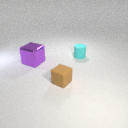
large purple metal cube in front of small cyan rubber cylinder